Question: My friend and I are working as a team on a project through Dropbox. Previously I have used Eclipse and Eclipse would automatically update the files in view. Unfortunately every time we make a new change IntelliJ says this:

We then have to press which then closes all of our tabs and is very annoying. Is there a way to disable this in IntelliJ? (We want it to work functionally equivalent to Eclipse if possible!)
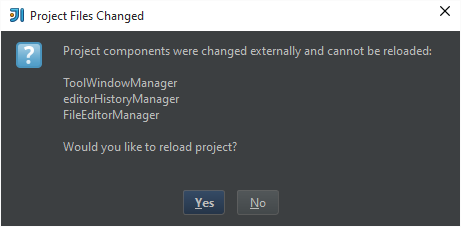
Answer: I think this problem is caused not by changes in actual code files, but IDEA's configuration files, those that are in the '.idea/' folder inside your project.
One way to resolve this would be to use <URL> to stop syncing configuration folder.